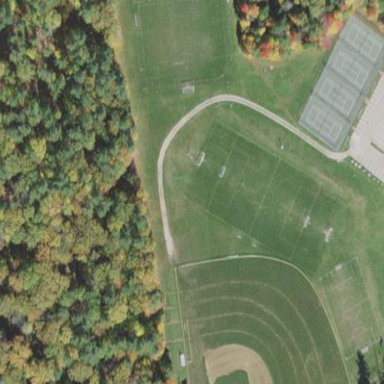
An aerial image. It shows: Soccer pitch designated for leisure and sports activities.